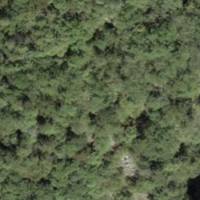
EUNIS habitat code: 44
Species observed at this site:
Episyrphus balteatus
Pilosella officinarum